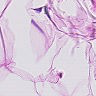
Metastatic tissue present: no